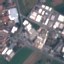
Land use / land cover class: Industrial